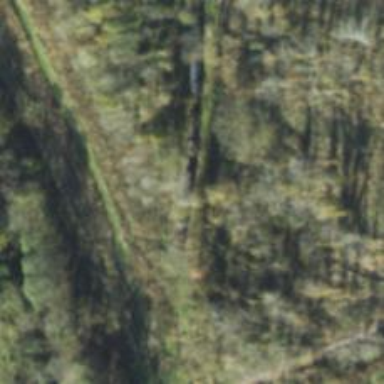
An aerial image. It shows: Disused railway.